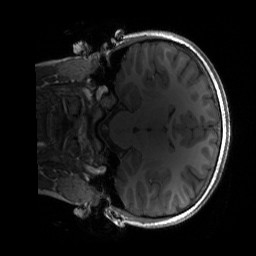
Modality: T1w
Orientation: coronal
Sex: male
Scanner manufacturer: siemens
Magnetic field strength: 3 T
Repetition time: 1.9 s
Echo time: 0.00243 s